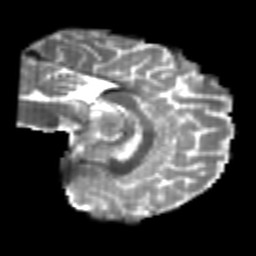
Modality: T2w
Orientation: sagittal
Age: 25
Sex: female
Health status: healthy
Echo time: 0.074 s